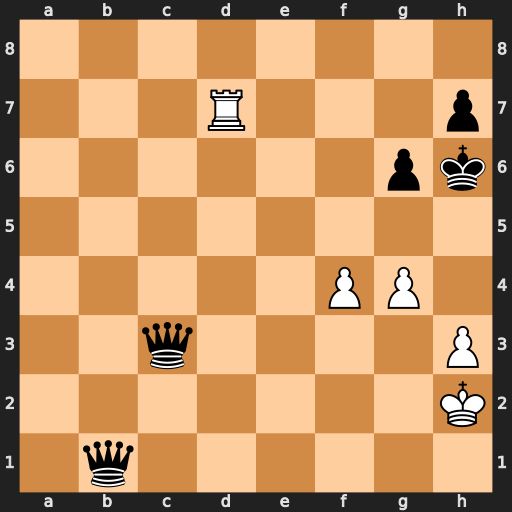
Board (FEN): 8/3R3p/6pk/8/5PP1/2q4P/7K/1q6
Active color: w
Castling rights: -
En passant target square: -
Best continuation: g5+ Kh5 Rxh7#